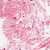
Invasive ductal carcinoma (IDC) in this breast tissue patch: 0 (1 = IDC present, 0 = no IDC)